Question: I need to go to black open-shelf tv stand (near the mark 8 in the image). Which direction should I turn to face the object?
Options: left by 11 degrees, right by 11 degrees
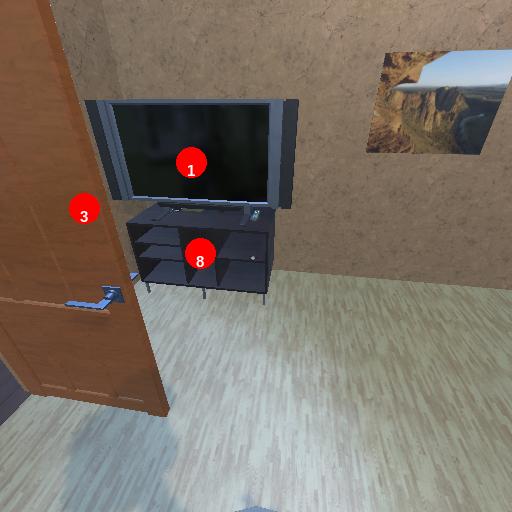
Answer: left by 11 degrees